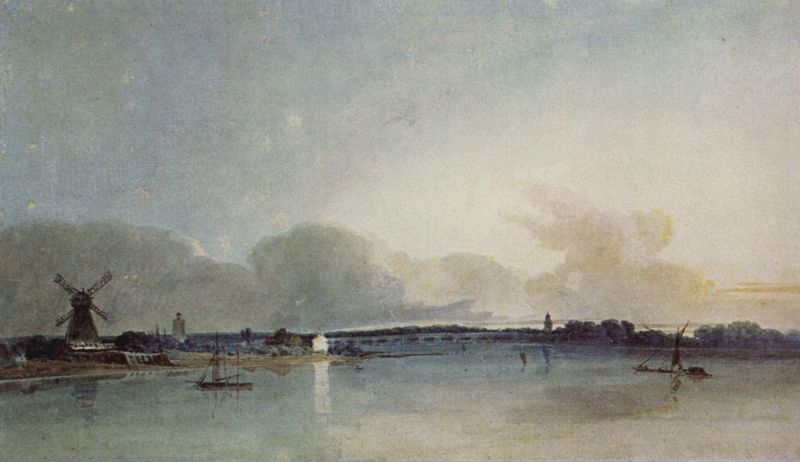
Titel: Das Weiße Haus in Chelsea
Künstler: Thomas Girtin
Standort: London
Institution: Tate Gallery
Schlagwörter: baum, blau, flügel, gemälde, hand, himmel, meer, schatten, wasser, weiß, wolken, aquarell, bäume, fluss, gelb, landschaft, ocker, see, stadt, ufer, abend, braun, grau, holz, licht, pastell, schwarz, skizze, haus, malerei, mensch, weit, holland, niederlande, porträt, spiegel, dämmerung, horizont, häuser, morgen, mühle, mühlen, natur, norden, sonnenaufgang, spiegelung, weite, windmühle, brücke, flach, gebüsch, kirche, sonne, windrad, windräder, land, england, wald, zart, arbeit, boot, boote, kahn, turm, windmühlen, stilleben, stillleben, hellblau, klar, küste, schiff, schiffe, segel, segelboot, strand, düster, fischer, mast, segelschiff, dorf, abendsonne, dunst, nebel, sonnenuntergang, herbst, bug, hafen, masten, seestück, turner, woken, spiegeln, abendrot, kühle, reflexion, segelboote, segeln, regen, stangen, leuchtturm, himme, regenwolken, floss, auen, verblauung, aquädukt, nordsee, seelandschaft, tief, norddeutschland, mühlräder, trist, barke, totale, bush, kühlr, windmühatte ich schon, ust, rusidael, #windmühle, gruastufen, myhle, blassfarbig